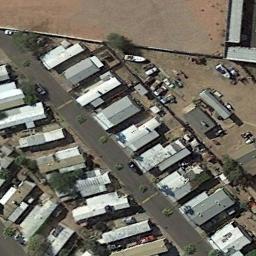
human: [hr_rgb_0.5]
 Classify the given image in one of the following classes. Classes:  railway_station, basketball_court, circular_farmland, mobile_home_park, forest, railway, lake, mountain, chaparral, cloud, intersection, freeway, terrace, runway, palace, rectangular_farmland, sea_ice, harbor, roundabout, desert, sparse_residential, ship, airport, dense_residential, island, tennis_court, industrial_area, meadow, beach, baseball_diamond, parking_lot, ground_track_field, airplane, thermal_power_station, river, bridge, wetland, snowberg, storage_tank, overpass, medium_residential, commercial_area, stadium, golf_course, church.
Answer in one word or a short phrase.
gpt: mobile_home_park